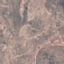
Land use / land cover class: HerbaceousVegetation